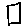
Label: square